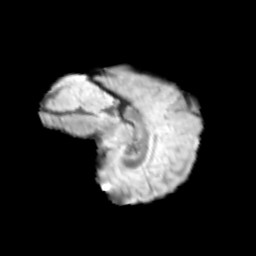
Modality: T2w
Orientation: sagittal
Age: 11
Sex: male
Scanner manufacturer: siemens
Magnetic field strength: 3 T
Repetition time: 3.8 s
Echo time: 0.07 s